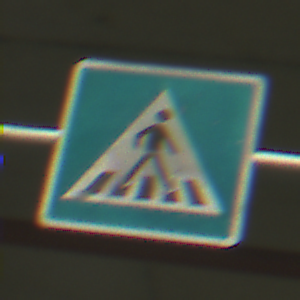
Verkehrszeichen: FussgaengerueberwegLinks
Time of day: NotSpecified
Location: Indoor (Special)
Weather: NotSpecified
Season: NotSpecified
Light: Artificial